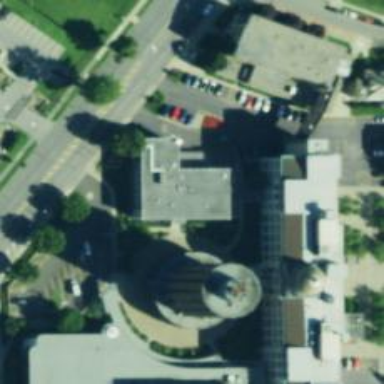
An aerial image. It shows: Public building.